Question: I'm implementing a generic media gallery using Ruby on Rails. I've chosen ActiveAdmin to handle the administration portion of my task and it's worked well so far, except for one thing: It's not displaying the "Choose file" dialog as intended.
This is a form for my "Media" section of ActiveAdmin. I have a model called "Medium" with the following fields (in addition to 'id' and 'timestamp':
- 'asset_file_name'- 'asset_file_size'- 'asset_content_type'- 'asset_updated_at'
My 'Medium' model looks like this:
'''
class Medium < ActiveRecord::Base
has_and_belongs_to_many :galleries
has_and_belongs_to_many :entities
has_attached_file :asset, :styles => { :medium => "300x300>", :thumb => "100x100>" }
attr_accessible :asset
end
'''
And I'm adding it to the ActiveAdmin form like this:
'''
form :html => { :enctype => "multipart/form-data" } do |f|
f.input :asset, :as => :file
f.buttons
end
'''
Here's a screencap of my ActiveAdmin page:

I see nothing wrong with how I'm implementing this. I've read that Formtastic has historically had issues with paperclip and I'm not averse to switching to attachment_fu or any other suitable solutions.
I should also note: I know that I can add in a custom partial. It's not my ideal solution, as I'd like to keep everything in the Formtastic DSL.
Thanks!
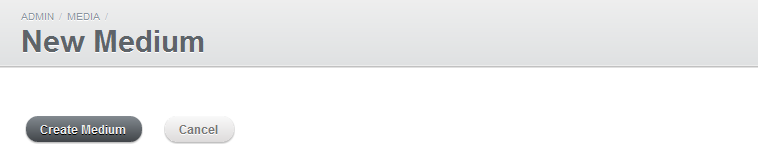
Answer: Formtastic requires that you wrap all calls to #input in a call to #inputs. It's definitely something that I would like to see fixed in Active Admin.
It should work if you wrap your input in a call to inputs:
'''
form :html => { :enctype => "multipart/form-data" } do |f|
f.inputs do
f.input :asset, :as => :file
end
f.buttons
end
'''
Let me know if this works for you.